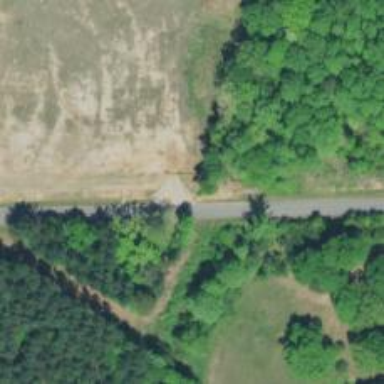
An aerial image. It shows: Culvert tunnel.